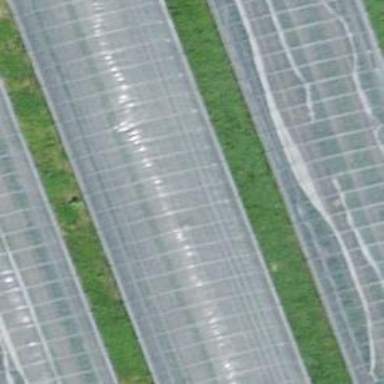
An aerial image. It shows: Area dedicated to greenhouse horticulture.